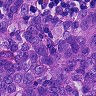
Metastatic tissue present: yes